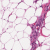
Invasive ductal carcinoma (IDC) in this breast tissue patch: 0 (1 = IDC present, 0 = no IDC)